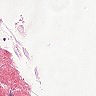
Metastatic tissue present: no